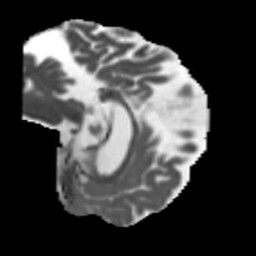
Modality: MD
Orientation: sagittal
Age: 73
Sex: female
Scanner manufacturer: siemens
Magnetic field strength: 3 T
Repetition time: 5.47 s
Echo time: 0.0854 s